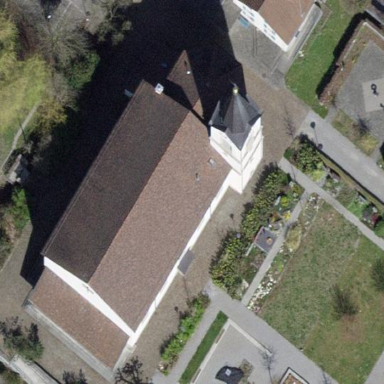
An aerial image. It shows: Church which is place of worship.